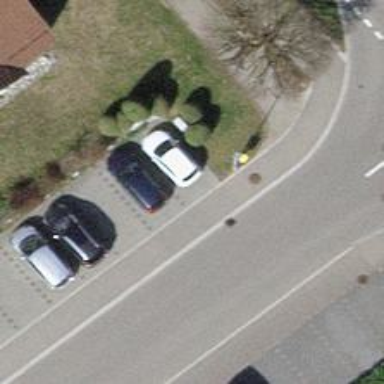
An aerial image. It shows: Post box.